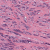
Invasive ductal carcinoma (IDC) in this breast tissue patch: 1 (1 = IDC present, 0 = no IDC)